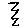
Label: zigzag